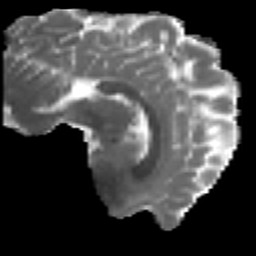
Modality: MD
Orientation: sagittal
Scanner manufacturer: ge
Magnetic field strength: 3 T
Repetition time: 7.98 s
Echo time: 0.0701 s